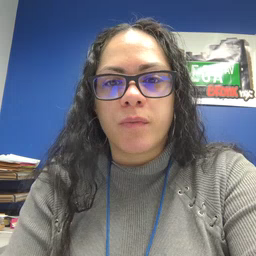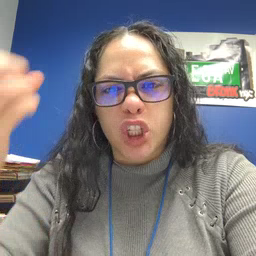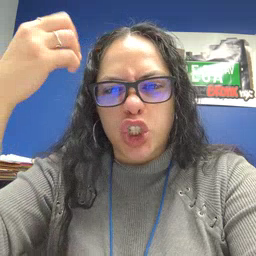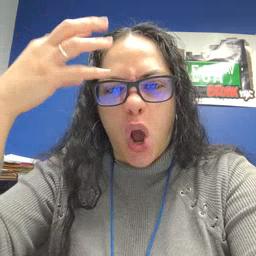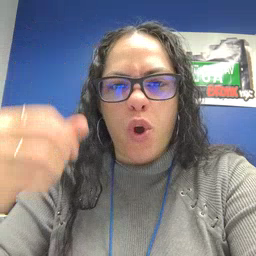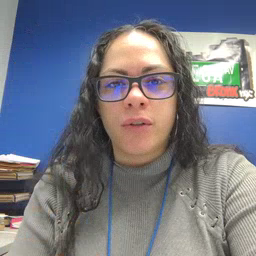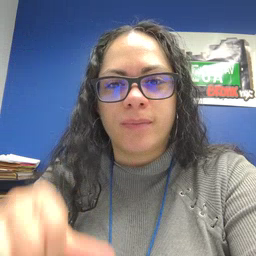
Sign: shower